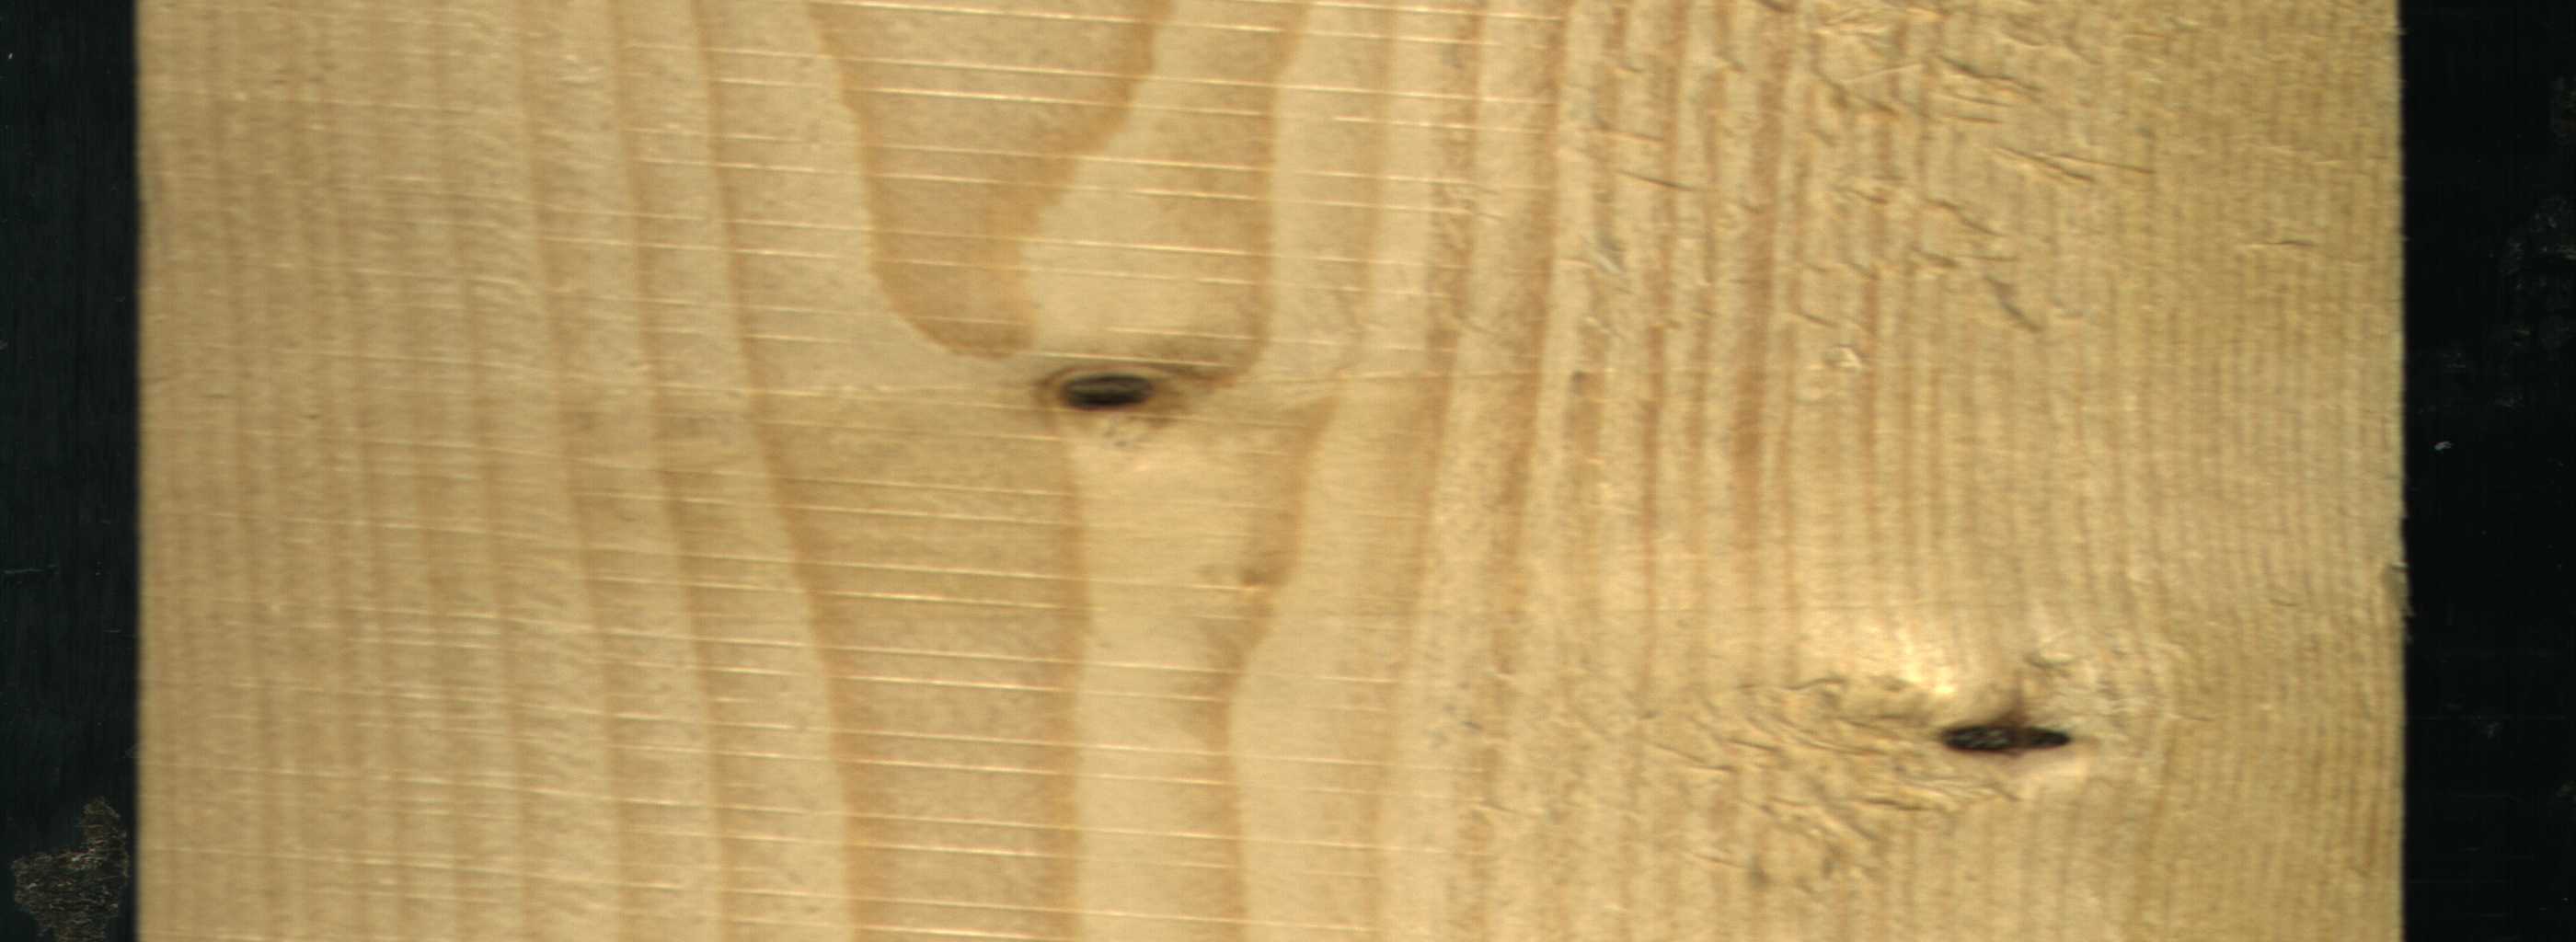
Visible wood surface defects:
Dead_Knot
Dead_Knot